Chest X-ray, AP view. Patient: 52 years old, sex M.
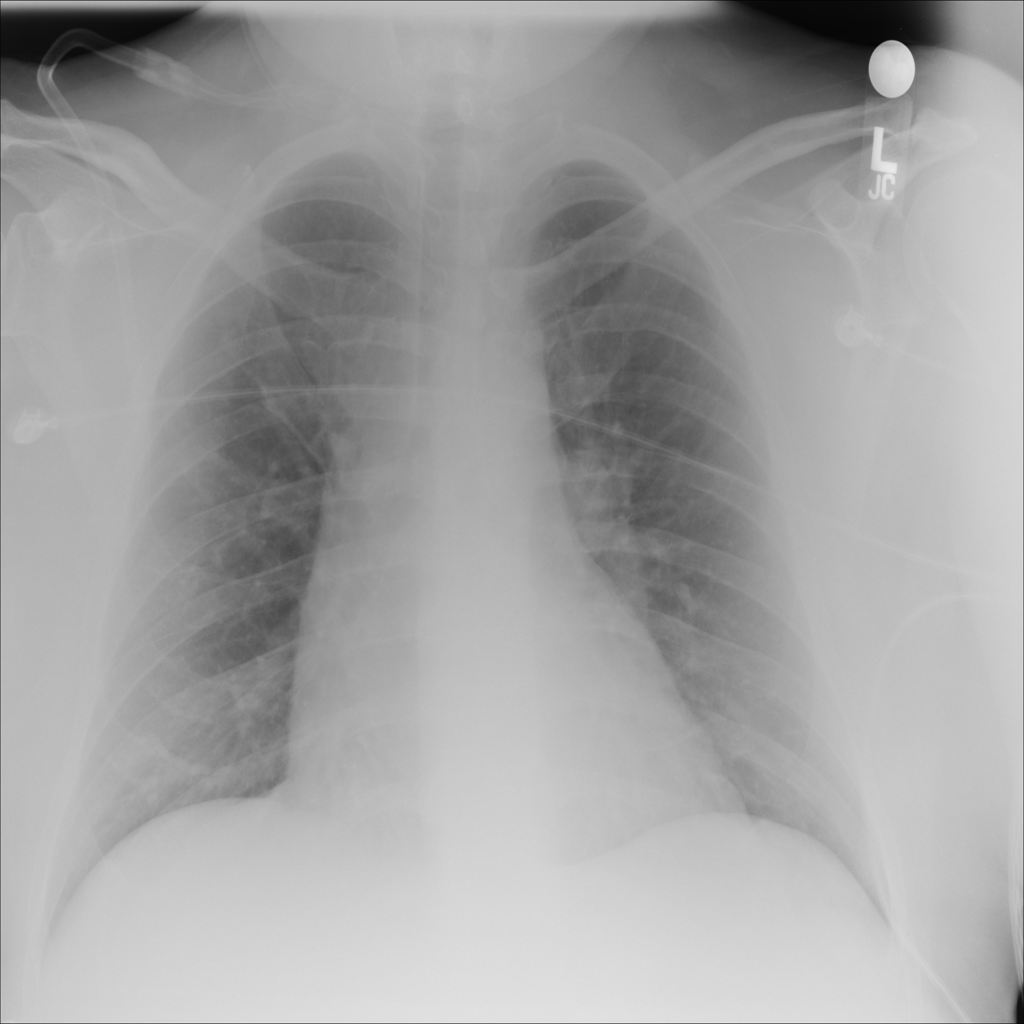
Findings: No Finding